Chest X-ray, AP view. Patient: 33 years old, sex M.
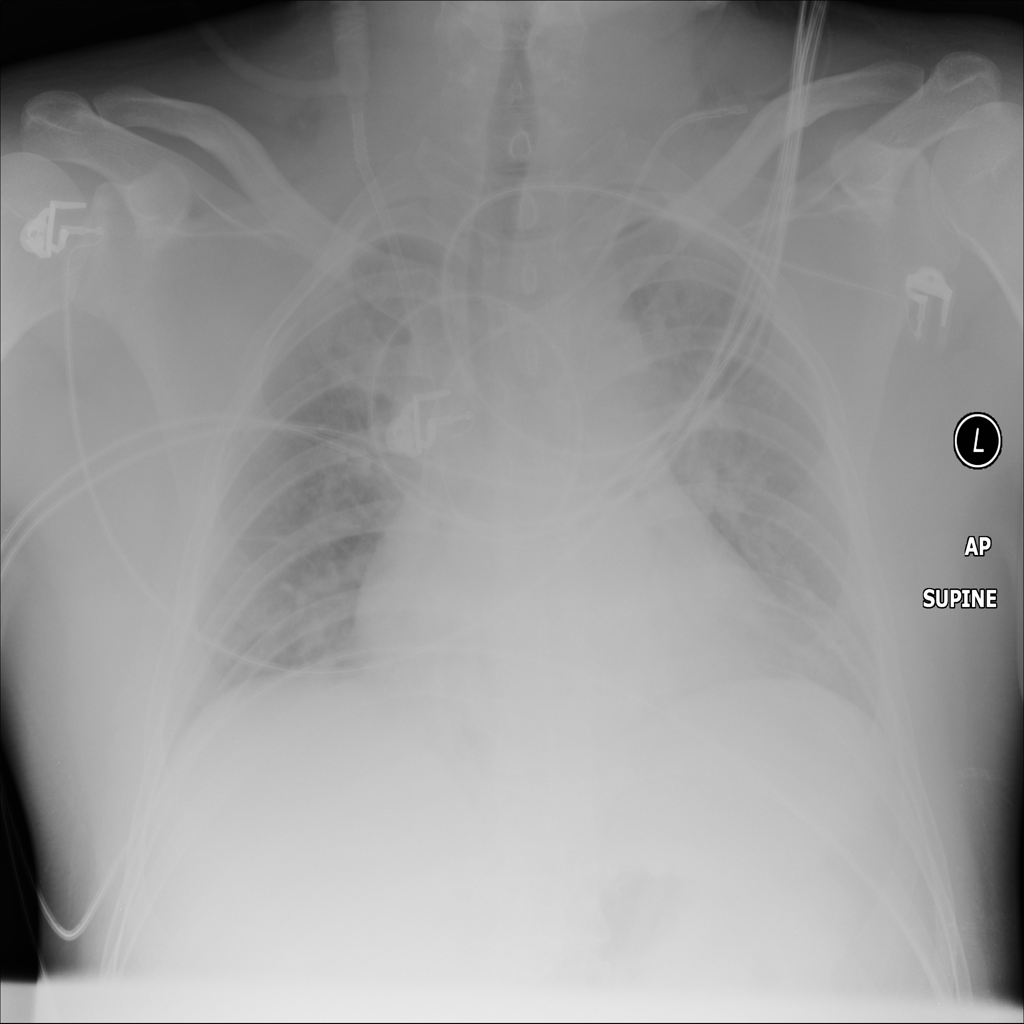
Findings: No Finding